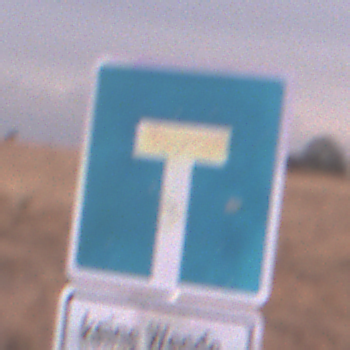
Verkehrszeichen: Sackgasse
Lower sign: HinweisGeaenderteVorfahrtVerkehrsfuehrungVerkehrsregelung3
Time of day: SunriseSunset
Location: Outdoor (Nature)
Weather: PartlyCloudy
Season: NotSpecified
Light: Natural